Question: I hope you could help me!
The requirement is to .
is when 'ID' records have 'END_DTTM IS NOT NULL' and there's NO partner record of the same 'ID' with 'END_DTTM IS NULL'.
Meaning if an 'ID' has 'NULL END_DTTM', that 'ID' is still ACTIVE.
I made a query first to get the INACTIVE records then I'll just add the DELETE syntax when I got the correct data.
'''
WITH SRC1 AS (
SELECT ID
FROM TABLE_1
WHERE END_DTTM IS NOT NULL
)
SELECT ID
FROM TABLE_2
WHERE TABLE_2.ID = SRC1.ID
;
'''
Please check attached sample data.

Issue is that, the query still gets the ACTIVE records ('ID' with 'END_DTTM IS NULL') because there's the same 'ID' with 'END_DTTM IS NOT NULL'.
I have also tried to create a 'END_DTTM_FLG' --> 'case when END_DTTM IS NOT NULL THEN 1 ELSE 2 END END_DTTM_FLG'. My idea is to lookup the 'ID' per set, if 'ID' has 'END_DTTM_FLG =2' then the 'ID' corresponding to that should not be fetched.
'TABLE_1''ID''END_DTTM_FLG'
Please help me solve this problem!
Thank you! ^_^
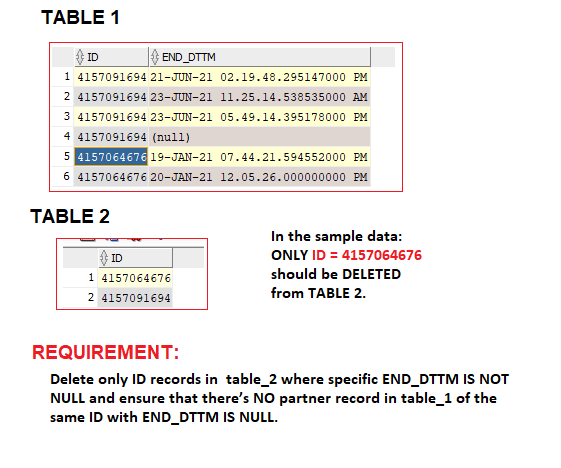
Answer: This is how I understood it.
For sample data (altering session just to set date format; you don't have to do that):
'''
SQL> alter session set nls_date_format = 'dd.mm.yyyy';
Session altered.
SQL> select * from table_1 order by id, end_dttm nulls last;
ID END_DTTM
---------- ----------
<PHONE> 21.06.2021
<PHONE> 21.06.2021
<PHONE> 23.06.2021
<PHONE>
<PHONE> 19.01.2021
<PHONE> 20.01.2021
6 rows selected.
SQL> select * from table_2;
ID
----------
<PHONE>
<PHONE>
'''
Delete rows from table_2 whose IDs are "inactive" in table_1:
'''
SQL> delete from table_2 b
2 where not exists (select null
3 from table_1 a
4 where a.id = b.id
5 and a.end_dttm is null
6 );
1 row deleted.
'''
Result:
'''
SQL> select * from table_2;
ID
----------
<PHONE>
SQL>
'''
---
Alternatively:
'''
SQL> rollback;
Rollback complete.
SQL> delete from table_2 b
2 where b.id not in (select distinct a.id
3 from table_1 a
4 where a.end_dttm is null
5 );
1 row deleted.
SQL> select * from table_2;
ID
----------
<PHONE>
SQL>
'''